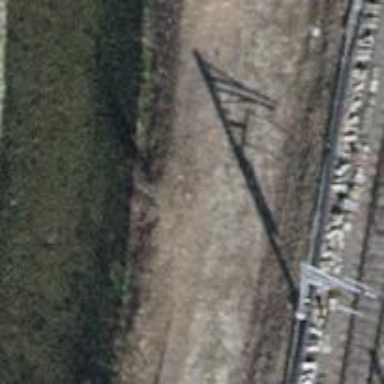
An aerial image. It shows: Abandoned railway siding with one track.